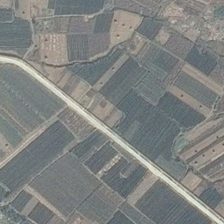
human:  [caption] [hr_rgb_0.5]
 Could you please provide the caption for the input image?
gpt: a road is in many pieces of farmlands in different green depths .

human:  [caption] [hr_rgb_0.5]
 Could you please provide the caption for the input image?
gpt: a road is in many pieces of farmlands in different green depths .

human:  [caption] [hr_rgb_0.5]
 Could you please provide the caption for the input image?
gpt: a road is in many pieces of farmlands in different green depths .

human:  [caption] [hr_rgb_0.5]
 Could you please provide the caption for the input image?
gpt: a road is in many pieces of farmlands in different green depths .

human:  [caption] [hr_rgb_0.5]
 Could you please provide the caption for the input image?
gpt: a road is in many pieces of farmlands in different green depths .